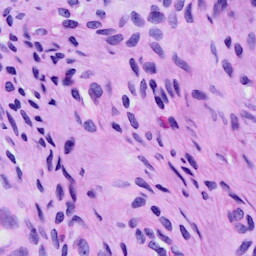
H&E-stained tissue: Cervix